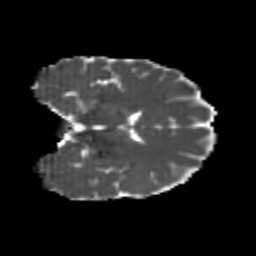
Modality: MD
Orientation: coronal
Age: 24
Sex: female
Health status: healthy
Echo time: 0.074 s